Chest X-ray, PA view. Patient: 54 years old, sex M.
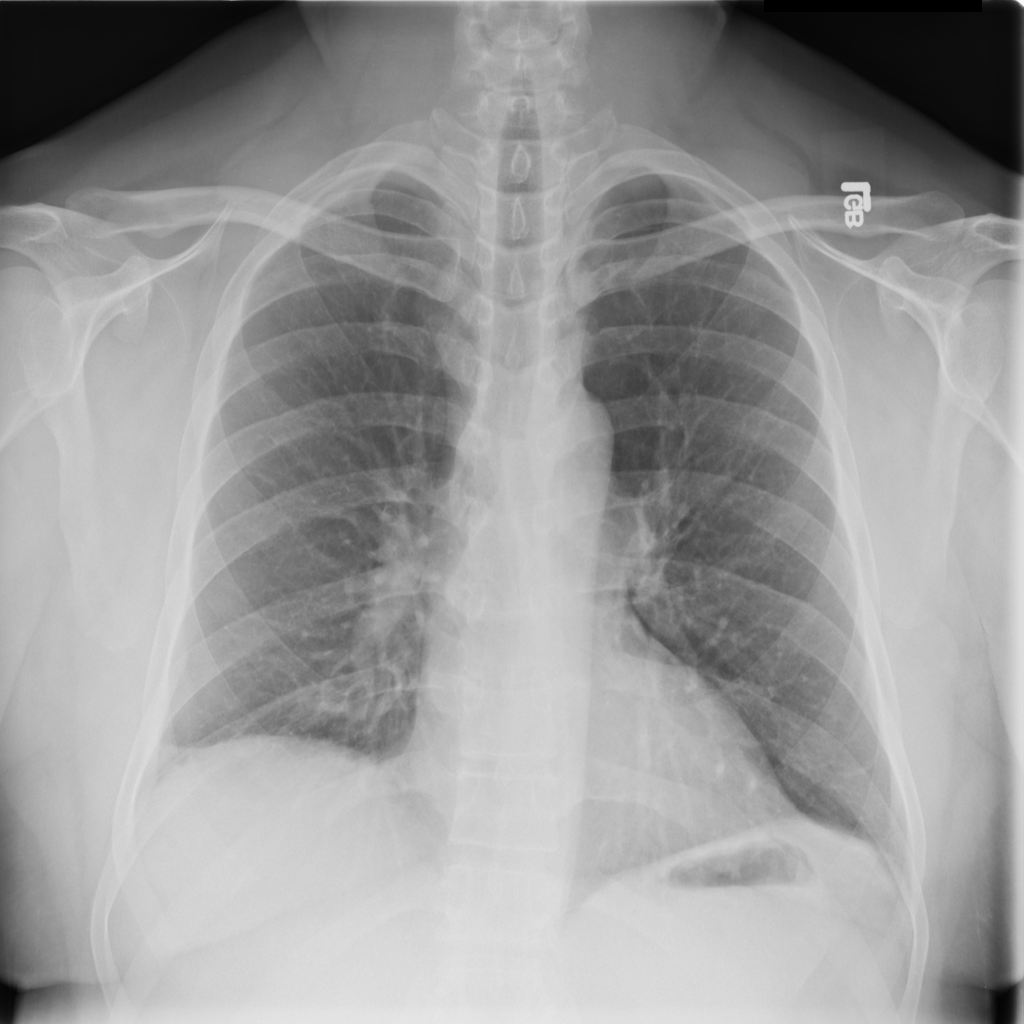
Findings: Atelectasis